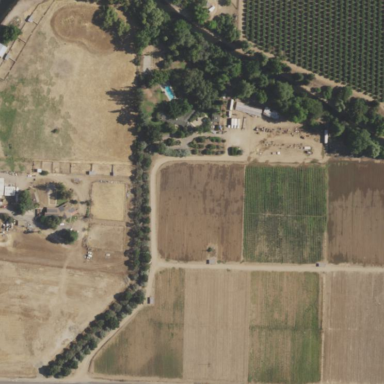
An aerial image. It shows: Orchard planted with peach trees.